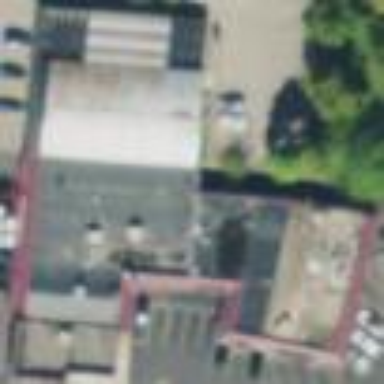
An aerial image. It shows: Commercial building.